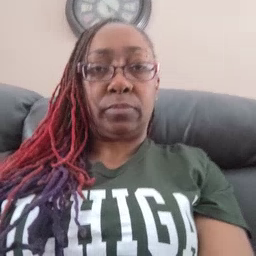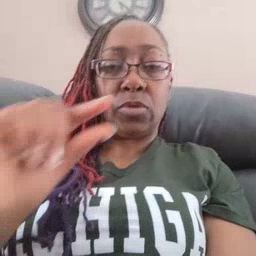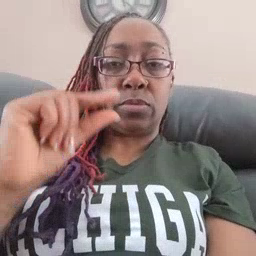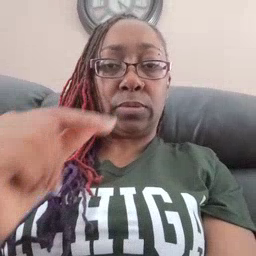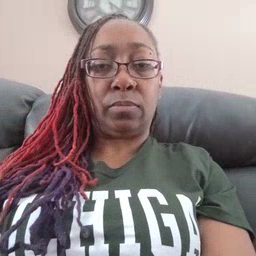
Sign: green